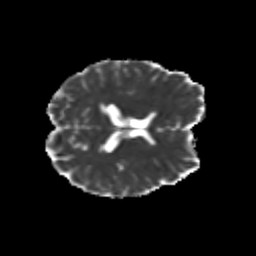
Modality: MD
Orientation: axial
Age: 24
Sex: male
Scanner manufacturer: siemens
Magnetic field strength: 3 T
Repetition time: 3.5 s
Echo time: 0.104 s